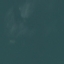
Land use / land cover class: SeaLake